Field crop: tomato
Growth stage: 1
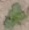
Species: solanum